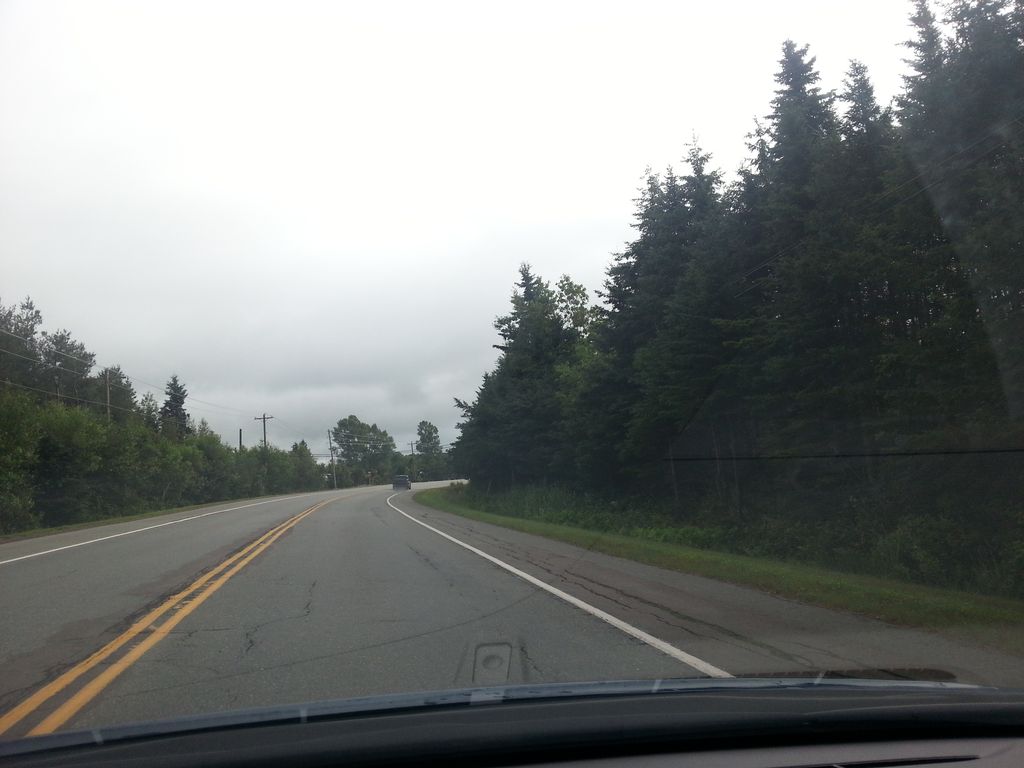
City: charlottetown